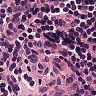
Metastatic tissue present: no